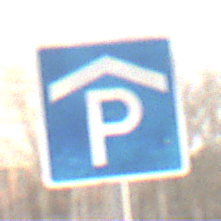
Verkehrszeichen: Parkhaus
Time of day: MorningAfternoon
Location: Outdoor (Nature)
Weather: PartlyCloudy
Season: Winter
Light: Natural